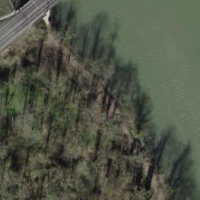
EUNIS habitat code: 15
Species observed at this site:
Carpinus betulus